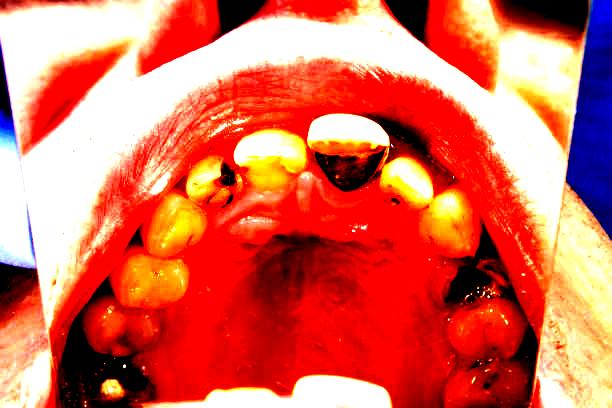
Condition: Gingivitis